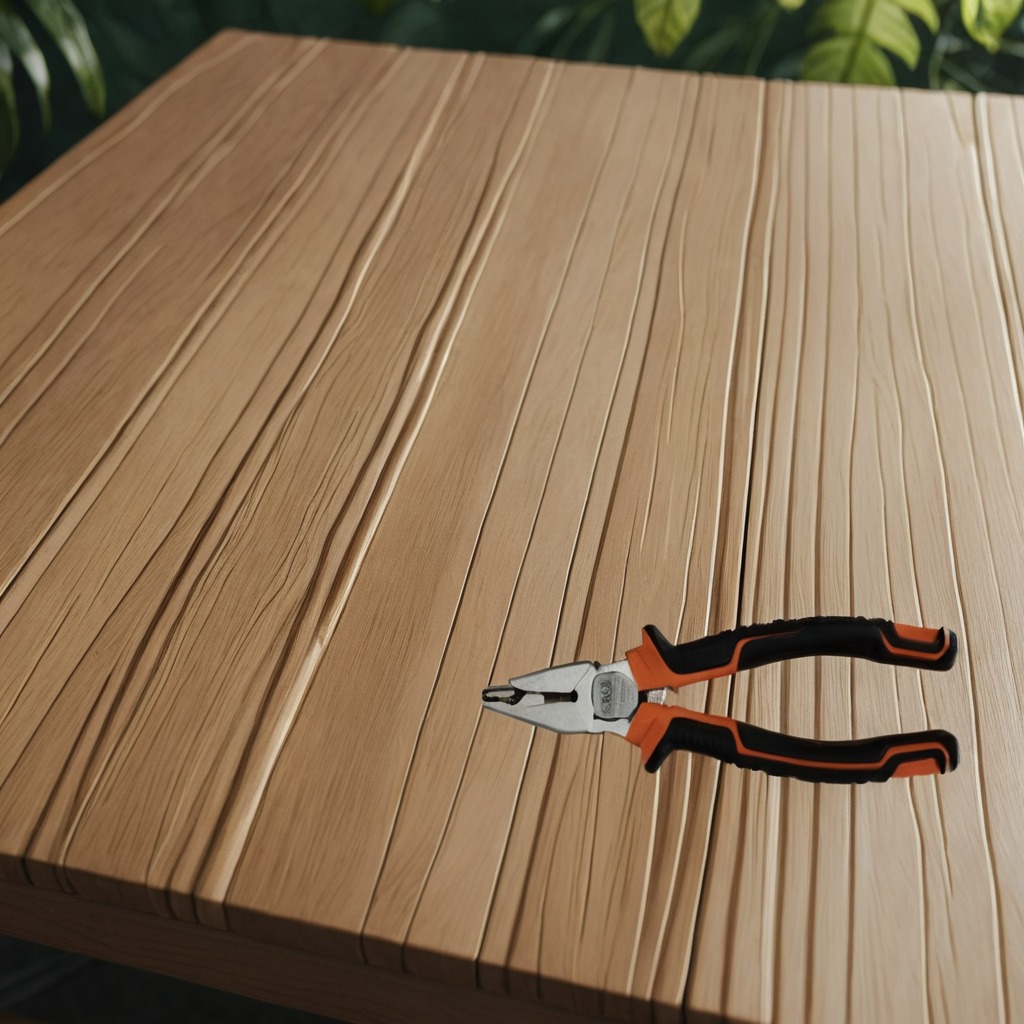
A plier is lying on the wooden table.